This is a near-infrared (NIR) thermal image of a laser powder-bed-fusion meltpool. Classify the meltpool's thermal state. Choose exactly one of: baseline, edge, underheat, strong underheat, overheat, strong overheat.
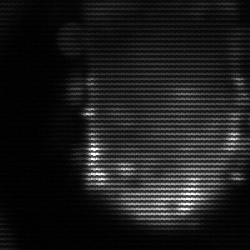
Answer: baseline